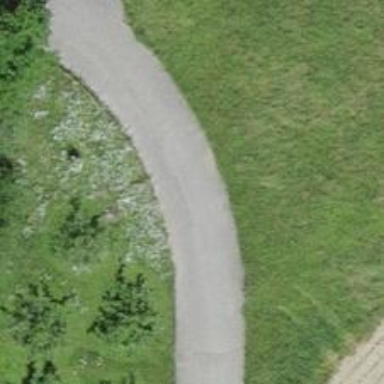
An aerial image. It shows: Smooth asphalt road in residential area.